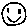
Label: smiley face